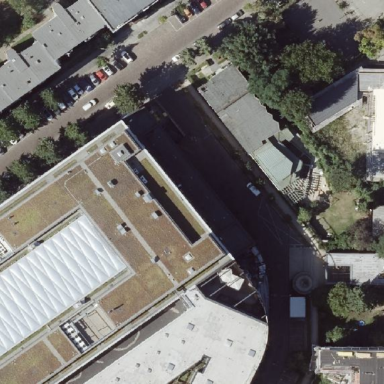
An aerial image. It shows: Close-up view of roof part of building.